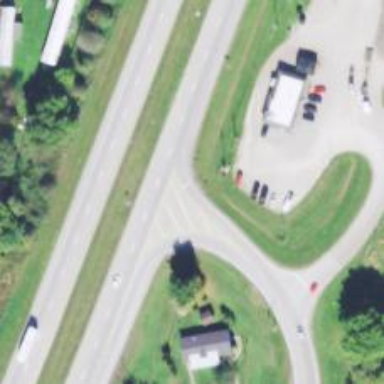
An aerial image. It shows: Trunk link highway.